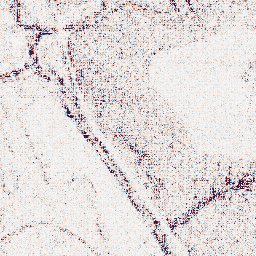
Category: wavelet
Decomposition family: wavelet_reverse_biorthogonal
Decomposition parameters: wavelet: rbio2.4
level: 1
Upsampling method: area
Upsampling parameters: scale: 4
Upsampling scale: 4